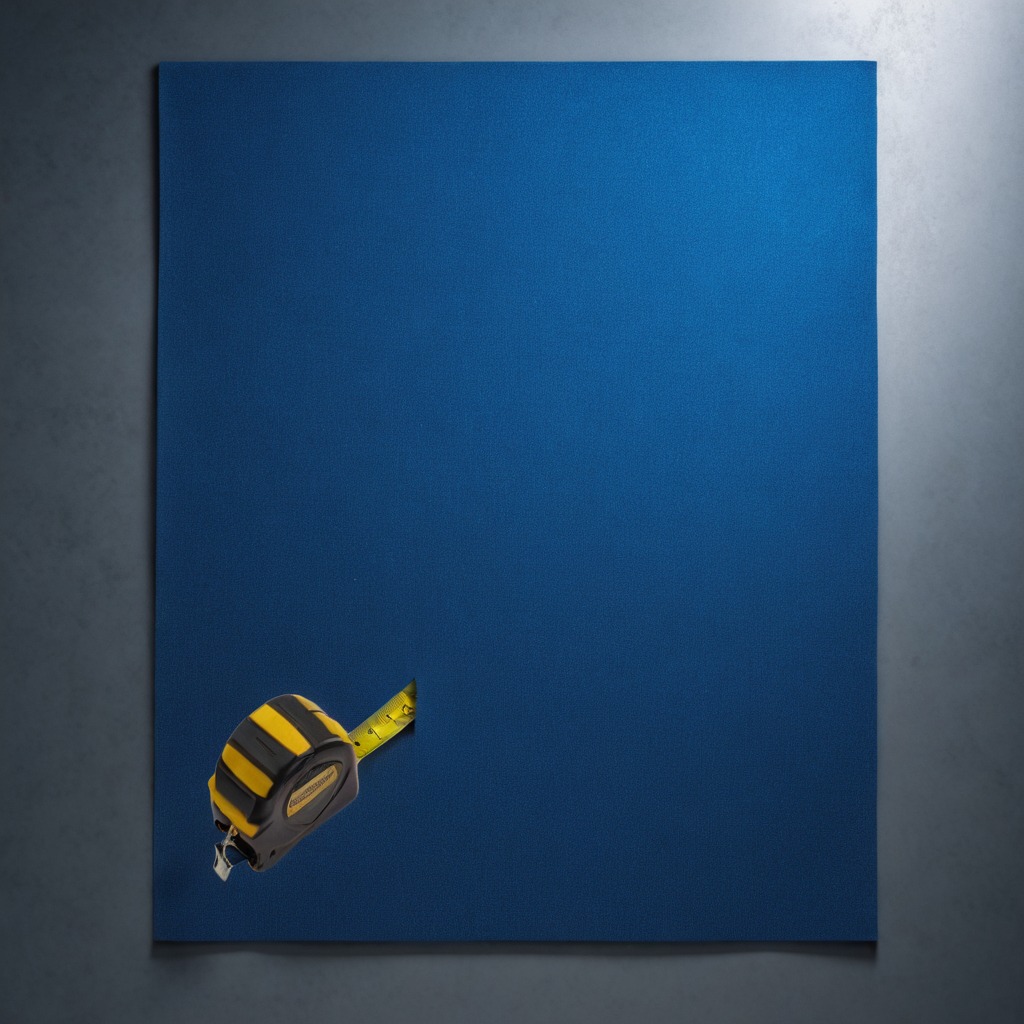
A measuring tape lies on the clean granite tabletop covered with a blue rubber mat inside a workshop under bright overhead lighting crisp shadows high clarity worn but beneath the mat.